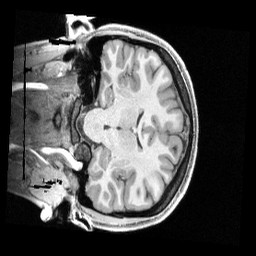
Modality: T1w
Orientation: coronal
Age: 22
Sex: female
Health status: healthy
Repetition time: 2.4 s
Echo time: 0.00222 s